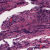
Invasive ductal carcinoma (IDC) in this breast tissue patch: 1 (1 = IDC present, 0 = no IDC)